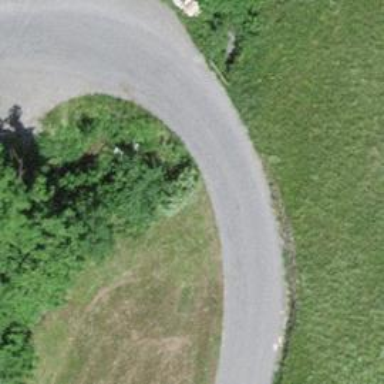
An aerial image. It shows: Culvert tunnel.